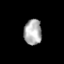
Tissue: lung
Cell type: Endothelial cells
Senescence score: 0.5666
Nuclear area (px): 440
Mean DAPI intensity: 175.97